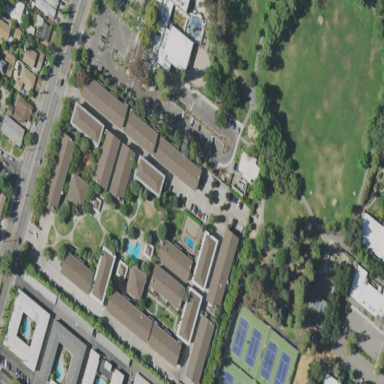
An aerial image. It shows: Residential area with apartments.